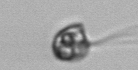
Label: flagellate_morphotype1